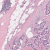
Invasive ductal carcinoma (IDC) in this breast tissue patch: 1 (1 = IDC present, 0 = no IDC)